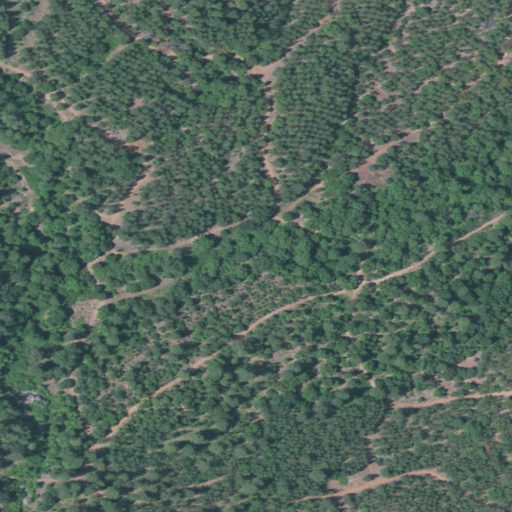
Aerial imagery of valley in Oregon named Stein Gulch containing evergreen forest and shrub